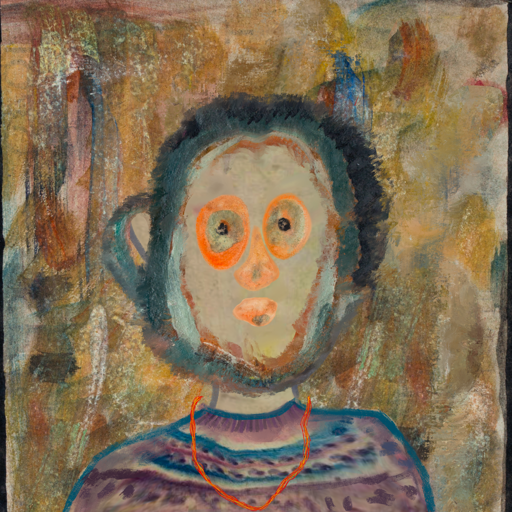
Background: Pipe, Head And Neck Front: Hill_Girl, Face Front: Childish, Bust: HillGirl, Hair Front: Boggyland, Head Accessory: Blank, Second Necklace: Gypsy_Mother_2, Necklace: Blank, Baby: Blank